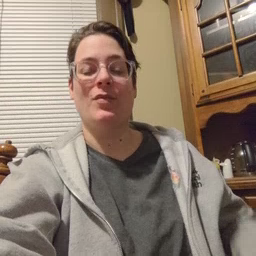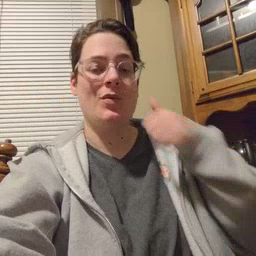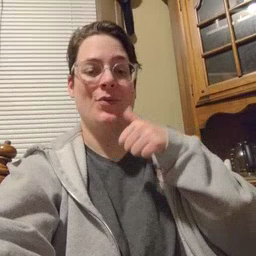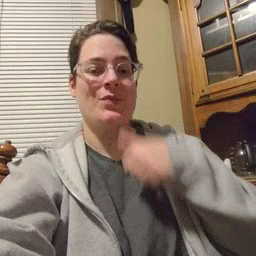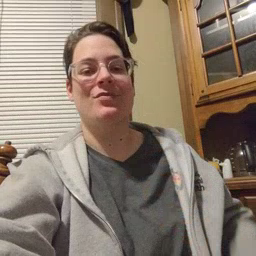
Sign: girl